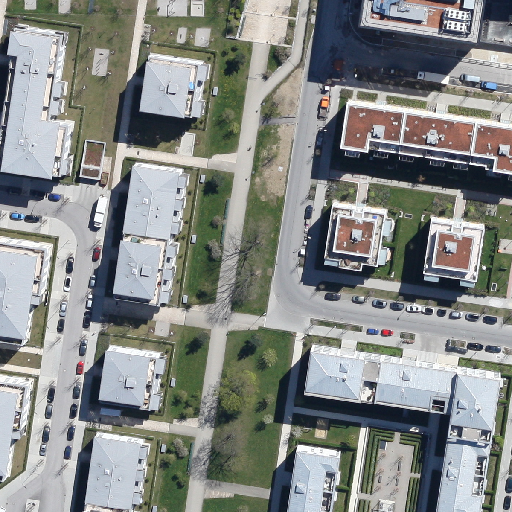
Referring expression: light-duty vehicle driving on the road